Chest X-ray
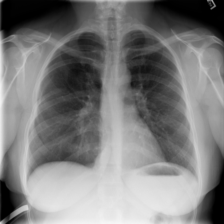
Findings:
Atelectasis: negative
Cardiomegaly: negative
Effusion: negative
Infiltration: negative
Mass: negative
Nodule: negative
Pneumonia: negative
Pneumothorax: positive
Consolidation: negative
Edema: negative
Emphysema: negative
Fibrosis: negative
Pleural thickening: negative
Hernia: negative